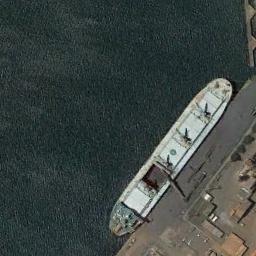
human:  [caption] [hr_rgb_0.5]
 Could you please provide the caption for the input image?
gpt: The white ship is docked at the cargo terminal .

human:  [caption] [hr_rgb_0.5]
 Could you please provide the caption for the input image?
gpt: A ship is beside the dock .

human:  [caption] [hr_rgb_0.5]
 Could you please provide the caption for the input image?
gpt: A white bulk carrier docked by the dock .

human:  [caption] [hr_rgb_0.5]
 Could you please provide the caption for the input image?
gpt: There is a ship in the blue water on the shore .

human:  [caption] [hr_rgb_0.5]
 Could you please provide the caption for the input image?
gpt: The white ship is at the harbor with some buildings .